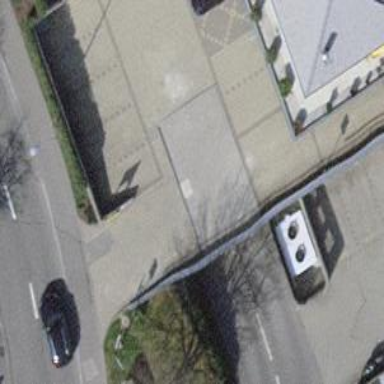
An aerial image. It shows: Parking area.